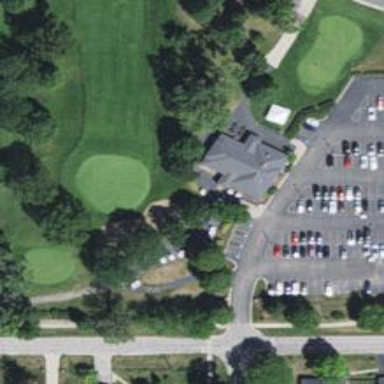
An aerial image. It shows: Path for both road and golf.